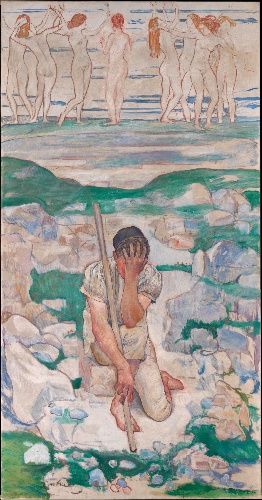
Title: The Dream of the Shepherd (Der Traum des Hirten)
Artist: Ferdinand Hodler
Artist bio: Swiss, Bern 1853–1918 Geneva
Date: 1896
Object type: Painting
Classification: Paintings
Medium: Oil on canvas
Dimensions: 98 1/2 × 51 3/8 in. (250.2 × 130.5 cm)
Department: European Paintings
Credit line: Purchase, European Paintings Funds, Lila Acheson Wallace Gift, Catharine Lorillard Wolfe Collection, Wolfe Fund, Charles and Jessie Price Gift, funds from various donors, and Bequests of Collis P. Huntington and Isaac D. Fletcher, by exchange, 2013
Accession year: 2013
Repository: Metropolitan Museum of Art, New York, NY
Tags: Female Nudes|Shepherds